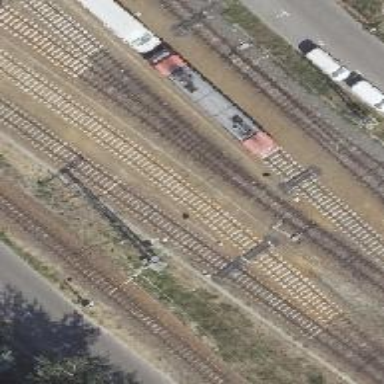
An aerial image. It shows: Railway signal.